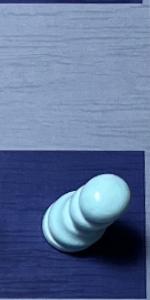
Label: Pawn_White